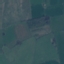
Land use / land cover: Pasture